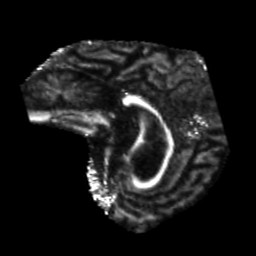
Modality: FA
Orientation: sagittal
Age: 69
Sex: male
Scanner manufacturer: siemens
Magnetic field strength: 3 T
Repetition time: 5.25 s
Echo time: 0.08 s